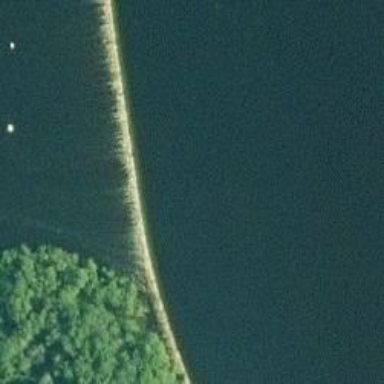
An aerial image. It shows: Weir in waterway.